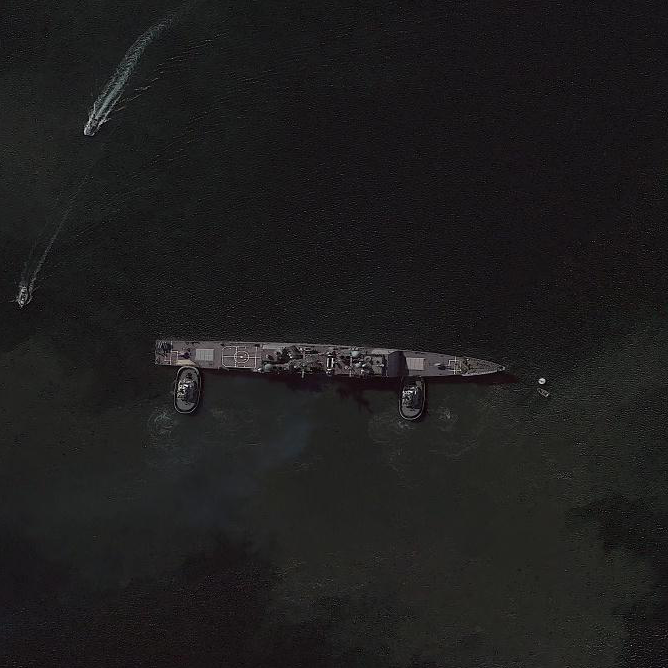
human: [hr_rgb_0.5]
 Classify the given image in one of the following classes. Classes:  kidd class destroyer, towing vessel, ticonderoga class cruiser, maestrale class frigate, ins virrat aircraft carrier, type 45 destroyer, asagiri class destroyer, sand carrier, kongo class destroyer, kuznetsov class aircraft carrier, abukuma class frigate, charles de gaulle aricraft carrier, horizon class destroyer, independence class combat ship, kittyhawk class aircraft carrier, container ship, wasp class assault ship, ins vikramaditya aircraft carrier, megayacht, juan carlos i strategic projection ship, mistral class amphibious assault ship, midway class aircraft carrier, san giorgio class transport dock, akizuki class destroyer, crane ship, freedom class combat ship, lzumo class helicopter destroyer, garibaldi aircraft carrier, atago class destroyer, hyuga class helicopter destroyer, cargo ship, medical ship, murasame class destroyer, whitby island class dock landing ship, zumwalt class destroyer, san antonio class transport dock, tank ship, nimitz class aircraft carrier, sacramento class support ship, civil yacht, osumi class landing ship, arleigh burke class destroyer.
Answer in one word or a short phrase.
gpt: Ticonderoga class cruiser